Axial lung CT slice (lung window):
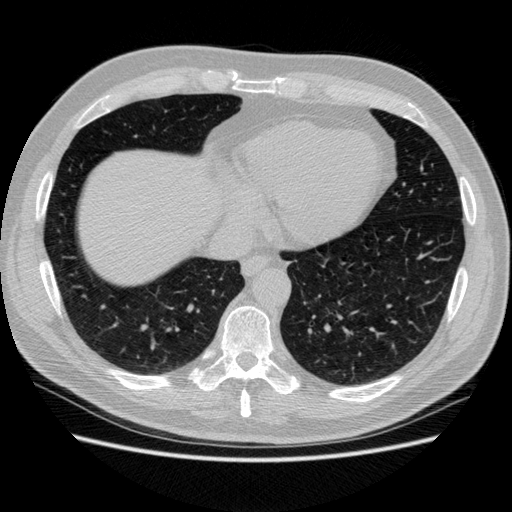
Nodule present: no